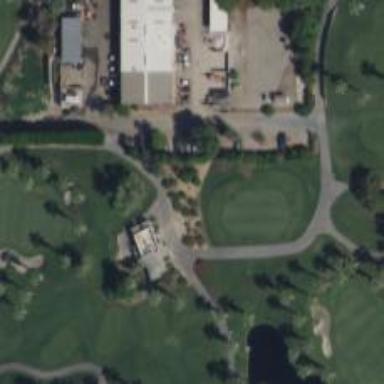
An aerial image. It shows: Service road designated as golf cart path.